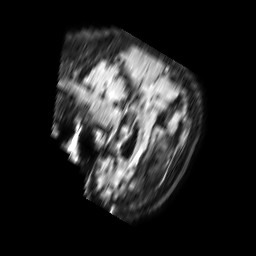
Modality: FLAIR
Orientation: sagittal
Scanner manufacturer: philips
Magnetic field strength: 1.5 T
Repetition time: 6 s
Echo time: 0.1019 s